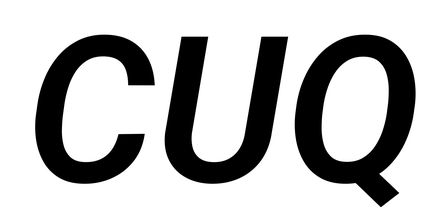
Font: Roboto-Italic_SemiBold_Italic